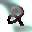
Label: 2